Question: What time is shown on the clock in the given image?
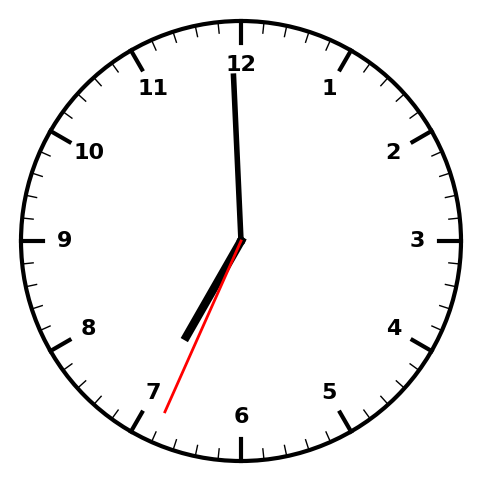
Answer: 06:59:34